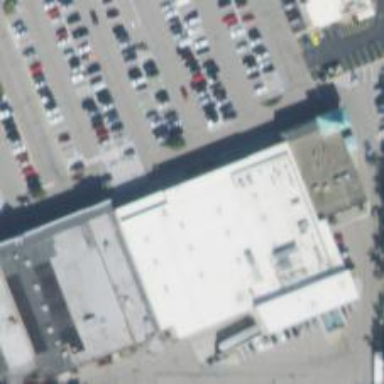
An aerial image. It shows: Supermarket.